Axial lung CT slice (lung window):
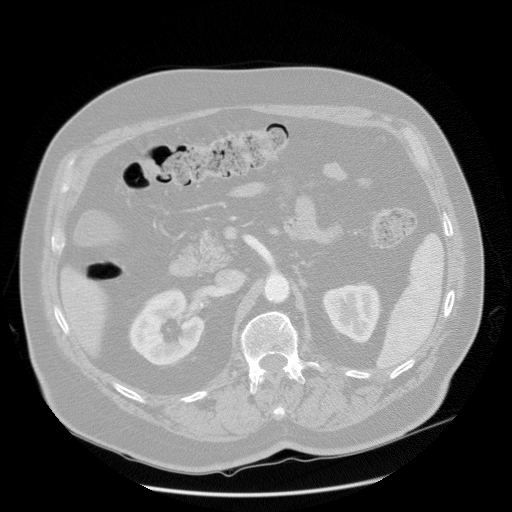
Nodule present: no